Question: I'm working on a map editor/ line of sight calculator for an online game using an "infinite" canvas that the user can scroll. My goal is to draw a line from a player's position (currently static) to the cursor position. So far, I can draw the line just fine, but when I scroll the canvas just far enough, I get a pretty bad visual bug. It appears as if the 'draw()' function is no longer clearing the screen correctly. I can confirm that the line is the culprit by removing that block of code.
My (stripped down) 'drawLine()' function:
'''
function drawLine() {
context.beginPath();
context.moveTo(150, 300);
context.lineTo(Mouse.x, -Mouse.y);
context.lineWidth = 1;
context.stroke();
context.closePath();
}
'''
My 'draw()' function (variable 'grid' is just a repeating pattern):
'''
function draw() {
context.clearRect(-translatedX, -translatedY, window.innerWidth, window.innerHeight);
context.rect(-window.innerWidth, -window.innerHeight, window.innerWidth * 2, window.innerHeight * 2);
context.fillStyle = grid;
context.fill();
}
'''
And my 'pan()' function that triggers onmouseove:
'''
function pan(e) {
var evt = e || event;
if(dragging == true) {
deltaX = evt.offsetX - lastX;
deltaY = evt.offsetY - lastY;
translatedX += deltaX;
translatedY += deltaY;
context.translate(deltaX, -deltaY);
lastX = evt.offsetX;
lastY = evt.offsetY;
}
Mouse = {
x: evt.offsetX - (window.innerWidth / 2 + translatedX),
y: evt.offsetY - (window.innerHeight / 2 + translatedY)
}
draw();
}
'''
Updated with screenshot and link:
<URL>

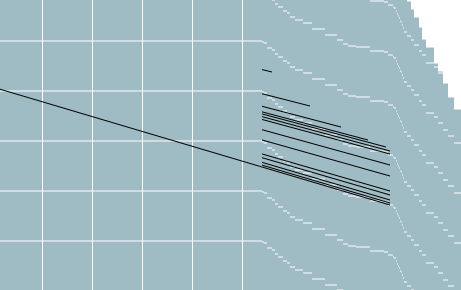
Answer: I've been working away at this problem and I think I've found a solution. I still don't know my line was causing the issue, but the answer was the modify the 'context.rect()' to include the translated coordinates:
'''
context.rect(-window.innerWidth - translatedX, -window.innerHeight + translatedY, window.innerWidth * 2, window.innerHeight * 2);
'''
Everything seems to be working fine now. Thanks again to @Patashu.